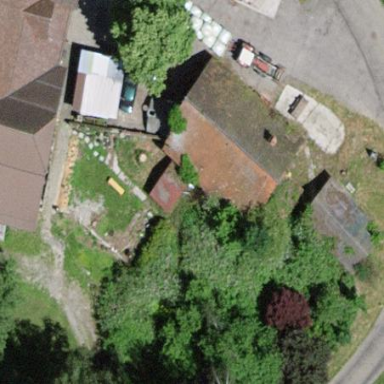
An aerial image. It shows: Farm auxiliary building.